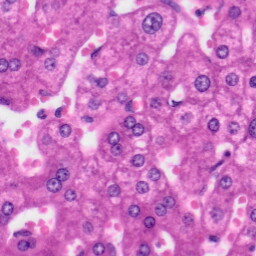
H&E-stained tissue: Liver